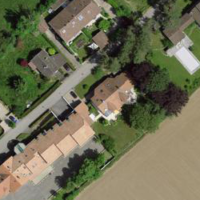
EUNIS habitat code: 55
Species observed at this site:
Iberis sempervirens